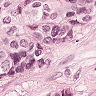
Metastatic tissue present: yes